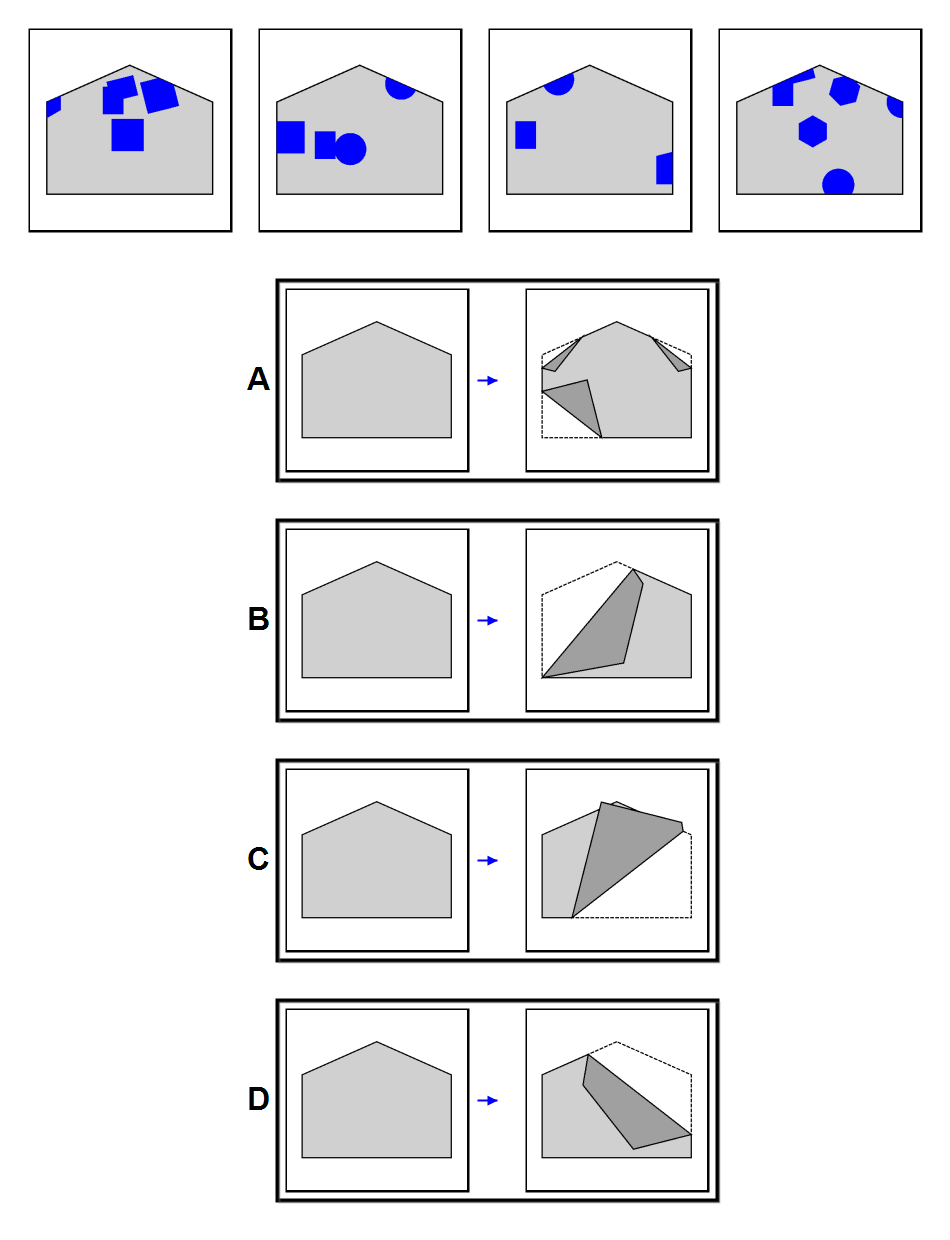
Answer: D